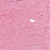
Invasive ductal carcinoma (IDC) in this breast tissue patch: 0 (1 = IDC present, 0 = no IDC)